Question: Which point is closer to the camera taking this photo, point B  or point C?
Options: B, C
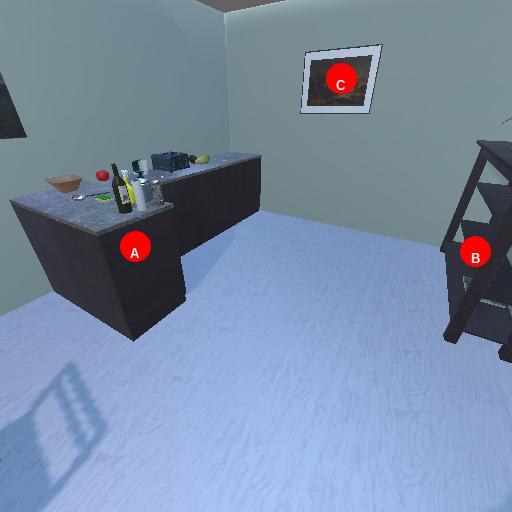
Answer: B